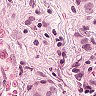
Metastatic tissue present: yes